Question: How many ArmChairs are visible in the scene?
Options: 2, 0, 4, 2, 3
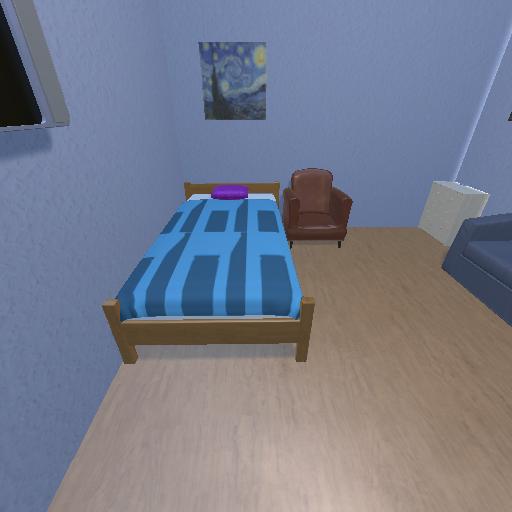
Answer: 2